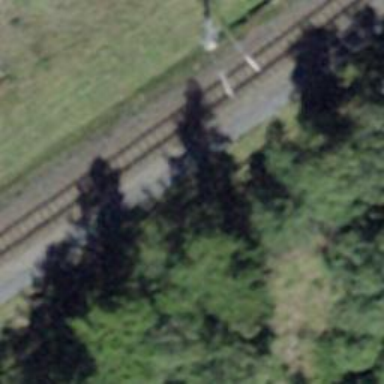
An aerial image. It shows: Narrow-gauge railway track with one electrified contact line.